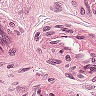
Metastatic tissue present: yes